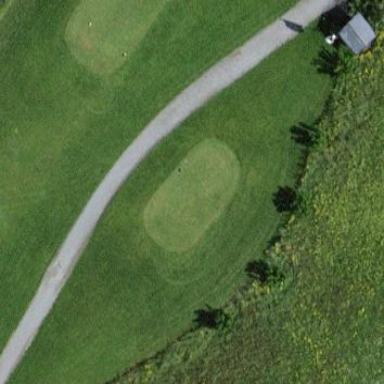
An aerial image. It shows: Golf tee.